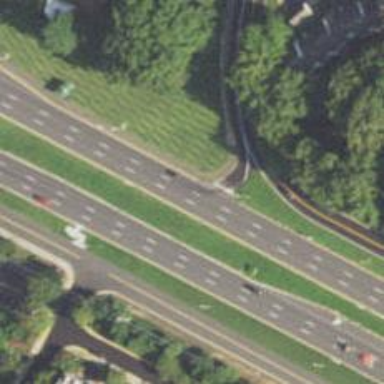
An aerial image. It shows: This image shows trunk highway that functions as expressway.